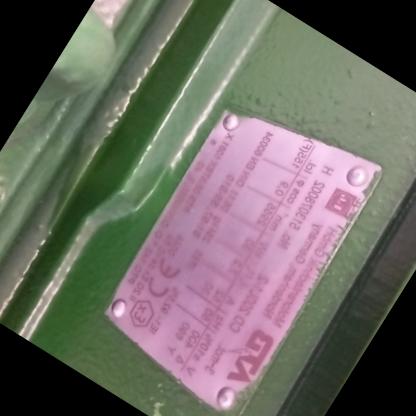
Klasa: tabliczka-znamionowa